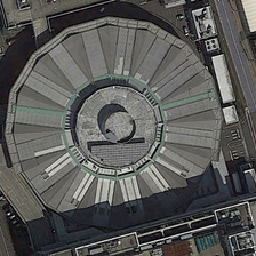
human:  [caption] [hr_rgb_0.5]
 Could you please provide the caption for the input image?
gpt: here we can see a aesthetic round center surrounded by roads .

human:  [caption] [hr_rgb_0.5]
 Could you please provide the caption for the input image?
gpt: the petaling center is between two blocks .

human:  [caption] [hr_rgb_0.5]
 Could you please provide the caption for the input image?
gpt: Circular buildings and some square buildings are between the two roads.

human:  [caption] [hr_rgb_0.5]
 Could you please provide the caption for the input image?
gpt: There is a circular building and some square buildings between the two roads.

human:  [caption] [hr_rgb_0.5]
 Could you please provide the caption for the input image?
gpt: a circle building is near a building and two roads .